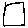
Label: square